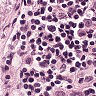
Metastatic tissue present: no